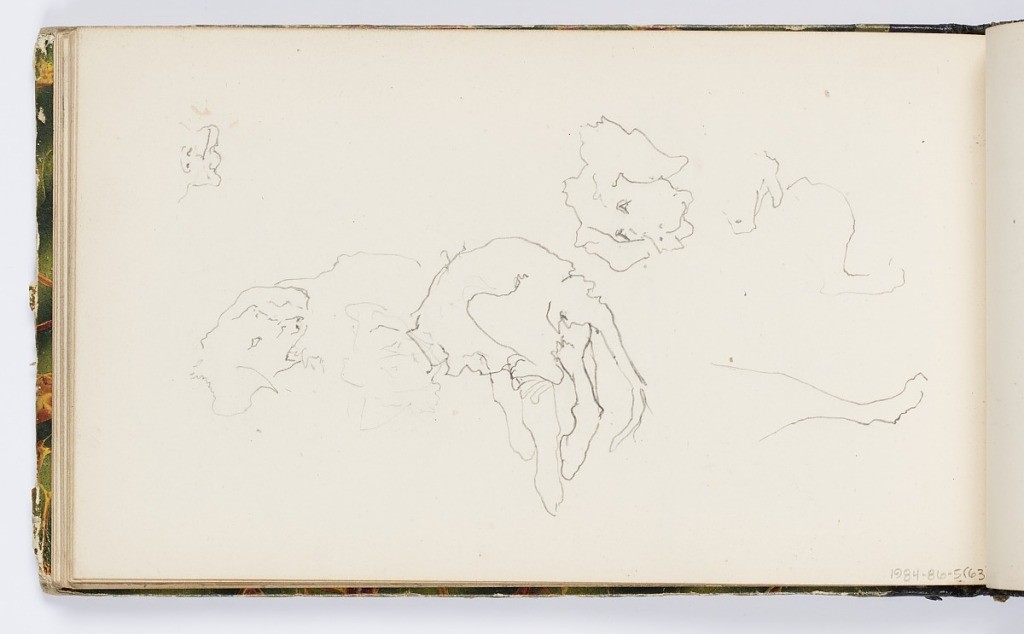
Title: Sketchbook Page: Partial Sketches of a Dog
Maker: Kenyon Cox, American, 1856–1919
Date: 1875
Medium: Graphite on paper
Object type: Sketchbook folio
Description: Partial sketches of the head and legs of a dog. Additional sketches of  the rear leg of a dog scratching an itch, and of a dog biting itself.